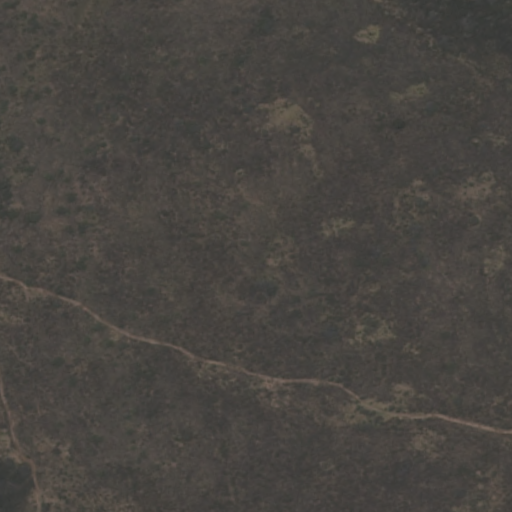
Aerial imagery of lava area in Hawaii named Kamakalepo containing only unknown